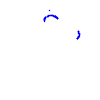
Particle: proton